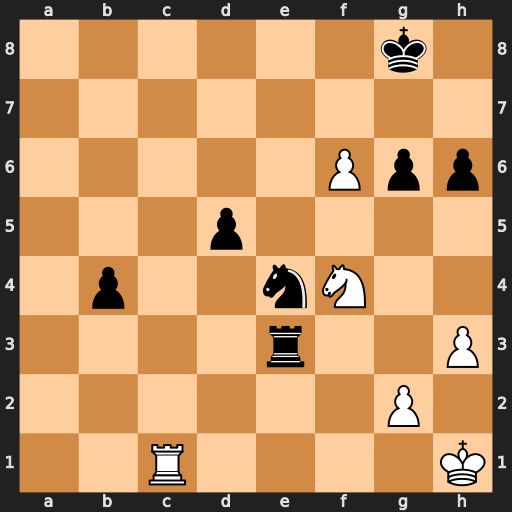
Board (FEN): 6k1/8/5Ppp/3p4/1p2nN2/4r2P/6P1/2R4K
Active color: w
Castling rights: -
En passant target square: -
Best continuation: Rc8+ Kf7 Rc7+ Kxf6 Nxd5+ Ke5 Nxe3